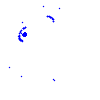
Particle: pion